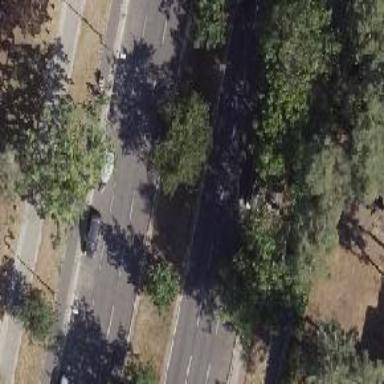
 there is parallel parking lane and cycle track."